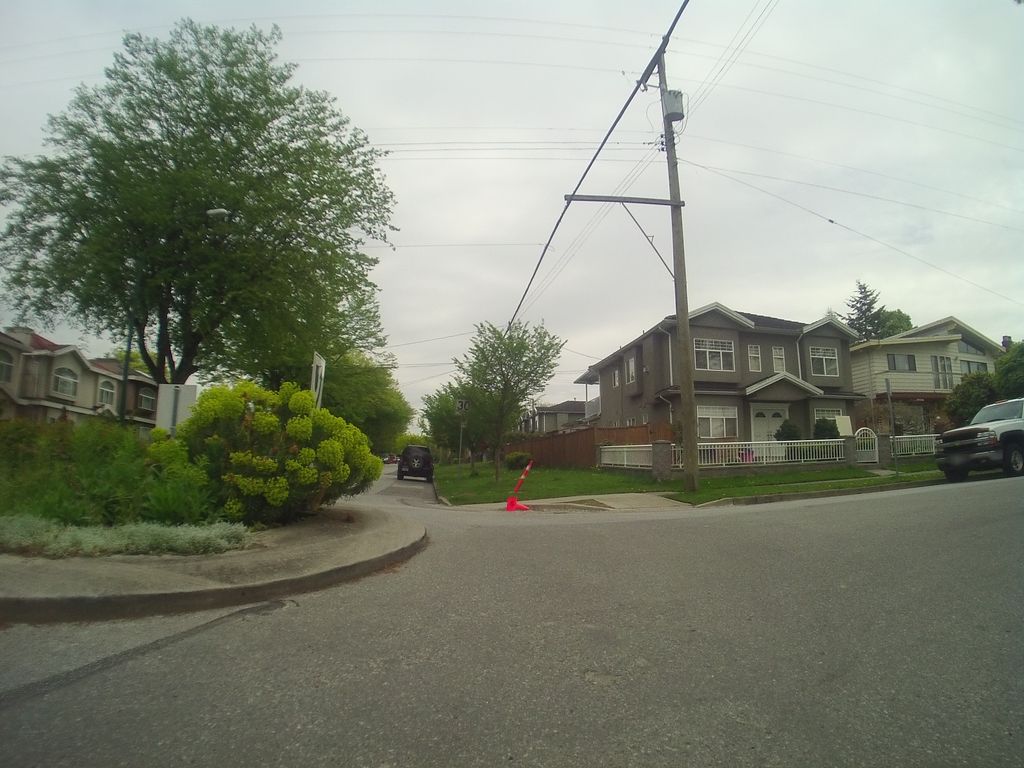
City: vancouver